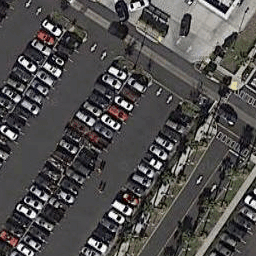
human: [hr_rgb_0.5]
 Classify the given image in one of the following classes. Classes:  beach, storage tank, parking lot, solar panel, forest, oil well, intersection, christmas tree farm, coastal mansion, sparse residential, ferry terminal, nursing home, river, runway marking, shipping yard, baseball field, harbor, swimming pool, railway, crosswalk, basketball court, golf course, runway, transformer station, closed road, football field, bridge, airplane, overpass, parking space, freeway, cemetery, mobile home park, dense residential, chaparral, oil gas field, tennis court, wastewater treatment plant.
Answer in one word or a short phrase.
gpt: parking lot